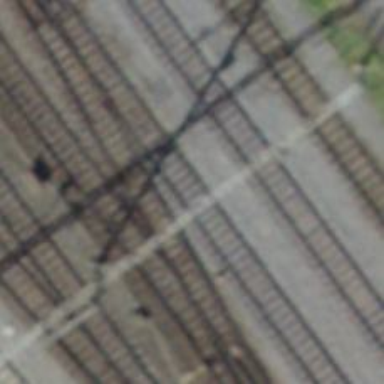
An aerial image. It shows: Railway milestone.